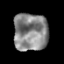
Tissue: prostate
Cell type: Myeloid cells
Senescence score: 0.2487
Nuclear area (px): 1267
Mean DAPI intensity: 135.901